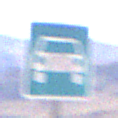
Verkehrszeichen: Kraftfahrstrasse
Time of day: MorningAfternoon
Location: Outdoor (Nature)
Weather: Clear
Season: NotSpecified
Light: Natural